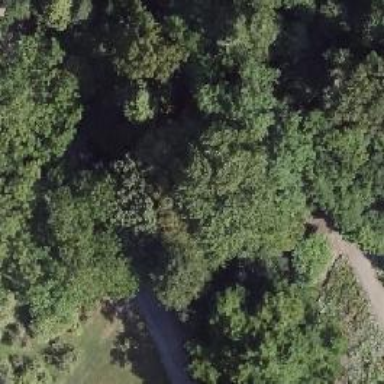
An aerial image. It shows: Deciduous broadleaved tree in park.